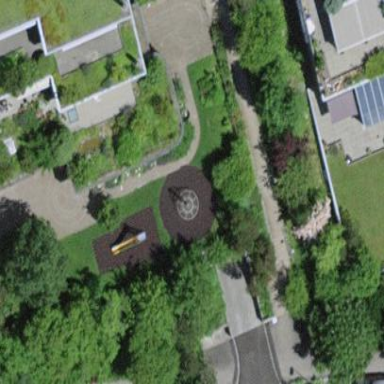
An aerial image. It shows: School building.